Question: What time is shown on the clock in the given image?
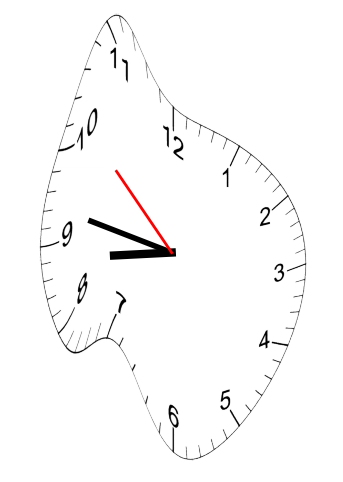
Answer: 08:46:52